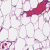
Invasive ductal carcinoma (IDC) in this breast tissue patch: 0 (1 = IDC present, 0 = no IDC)